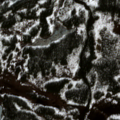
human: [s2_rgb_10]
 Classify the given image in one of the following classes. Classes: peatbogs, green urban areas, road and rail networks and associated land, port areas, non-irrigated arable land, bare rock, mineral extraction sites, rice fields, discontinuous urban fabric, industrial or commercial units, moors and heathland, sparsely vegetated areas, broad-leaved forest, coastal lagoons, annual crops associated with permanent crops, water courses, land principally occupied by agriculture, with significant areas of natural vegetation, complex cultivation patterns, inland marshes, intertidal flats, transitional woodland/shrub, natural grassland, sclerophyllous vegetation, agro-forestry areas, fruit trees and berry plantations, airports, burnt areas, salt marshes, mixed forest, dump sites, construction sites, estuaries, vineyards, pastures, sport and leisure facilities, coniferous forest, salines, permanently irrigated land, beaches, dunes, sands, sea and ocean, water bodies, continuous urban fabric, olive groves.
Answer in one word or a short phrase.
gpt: coniferous forest, mixed forest, transitional woodland/shrub, peatbogs